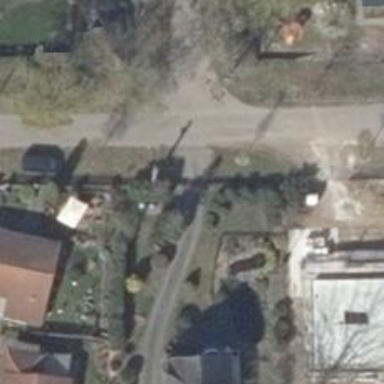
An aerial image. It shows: Smooth asphalt road in residential area.